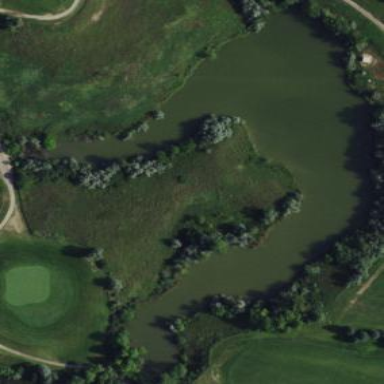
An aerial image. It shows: Water hazard on golf course.